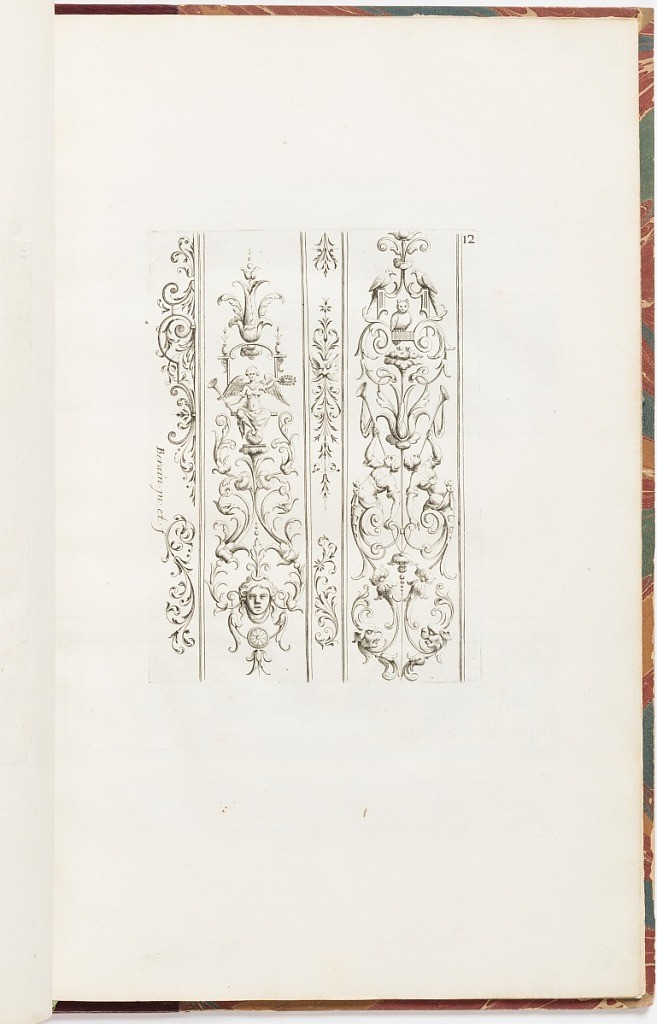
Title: Ornament Designs
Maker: Jean Bérain, the elder, French, 1640 – 1711
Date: ca.1670–ca.1700
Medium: Etching and engraving on laid paper
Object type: Print
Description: A plate with vertical ornament designs featuring arabesques and grotesques motifs, scrolling foliage, masks, rosettes, terminal figures, fleurons, fruits, mythological figures, winged female figure of Victory, an owl, and birds. The panels and friezes are divided by lines. The plate is numbered and signed.